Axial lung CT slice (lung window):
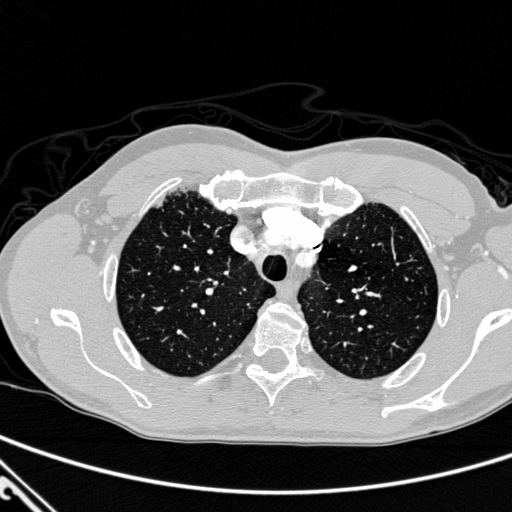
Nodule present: no